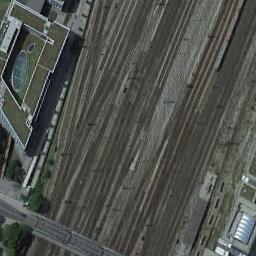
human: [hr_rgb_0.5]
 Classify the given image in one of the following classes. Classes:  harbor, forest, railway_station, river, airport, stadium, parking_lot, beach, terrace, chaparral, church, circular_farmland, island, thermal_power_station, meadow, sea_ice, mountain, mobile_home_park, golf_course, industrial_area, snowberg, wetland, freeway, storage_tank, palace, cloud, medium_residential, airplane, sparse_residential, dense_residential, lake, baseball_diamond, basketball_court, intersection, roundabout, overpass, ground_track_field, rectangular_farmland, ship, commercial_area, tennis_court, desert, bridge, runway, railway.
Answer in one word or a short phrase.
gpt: railway